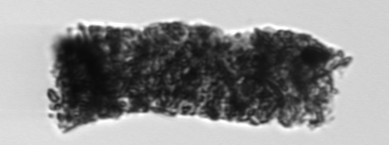
Label: fecal_pellet